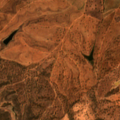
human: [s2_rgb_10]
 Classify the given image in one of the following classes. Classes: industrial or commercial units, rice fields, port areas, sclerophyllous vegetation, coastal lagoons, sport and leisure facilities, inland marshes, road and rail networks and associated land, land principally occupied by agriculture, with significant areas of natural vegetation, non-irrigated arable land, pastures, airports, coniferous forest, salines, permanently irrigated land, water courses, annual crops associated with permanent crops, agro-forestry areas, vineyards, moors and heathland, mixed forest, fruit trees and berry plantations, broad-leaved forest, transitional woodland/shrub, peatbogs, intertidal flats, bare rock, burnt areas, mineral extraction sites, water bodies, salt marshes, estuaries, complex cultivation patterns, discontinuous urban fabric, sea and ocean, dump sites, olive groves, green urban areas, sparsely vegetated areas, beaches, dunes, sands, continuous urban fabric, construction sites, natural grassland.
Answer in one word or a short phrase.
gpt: olive groves, agro-forestry areas, transitional woodland/shrub